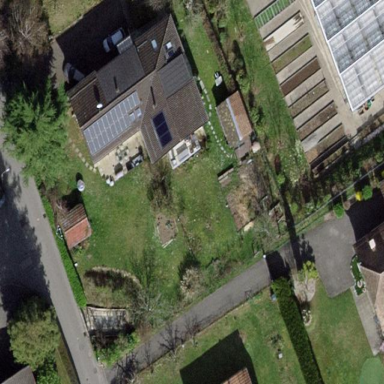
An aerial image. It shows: Garden surrounded by fence.